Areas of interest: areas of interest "Park and greenspace"
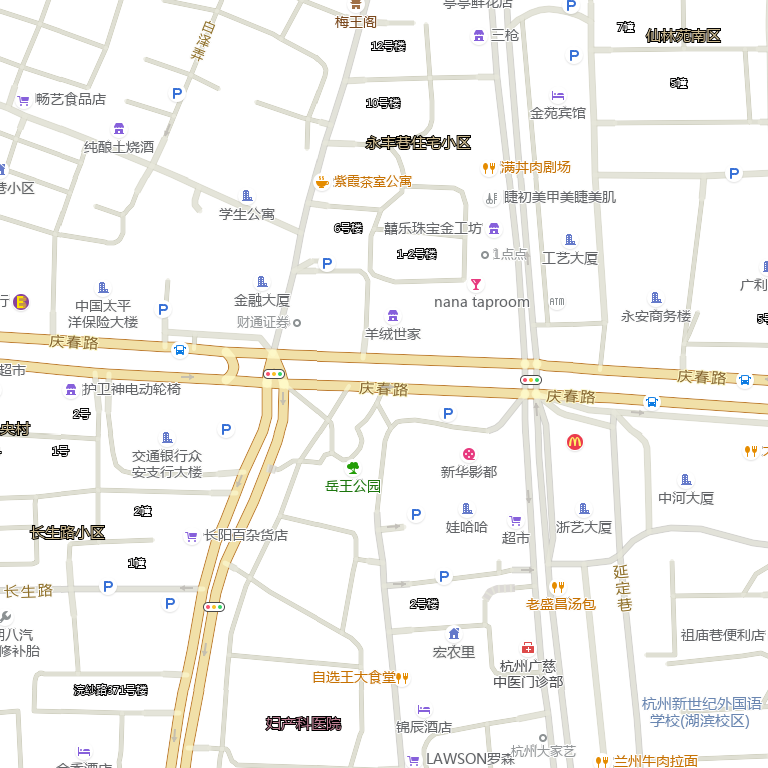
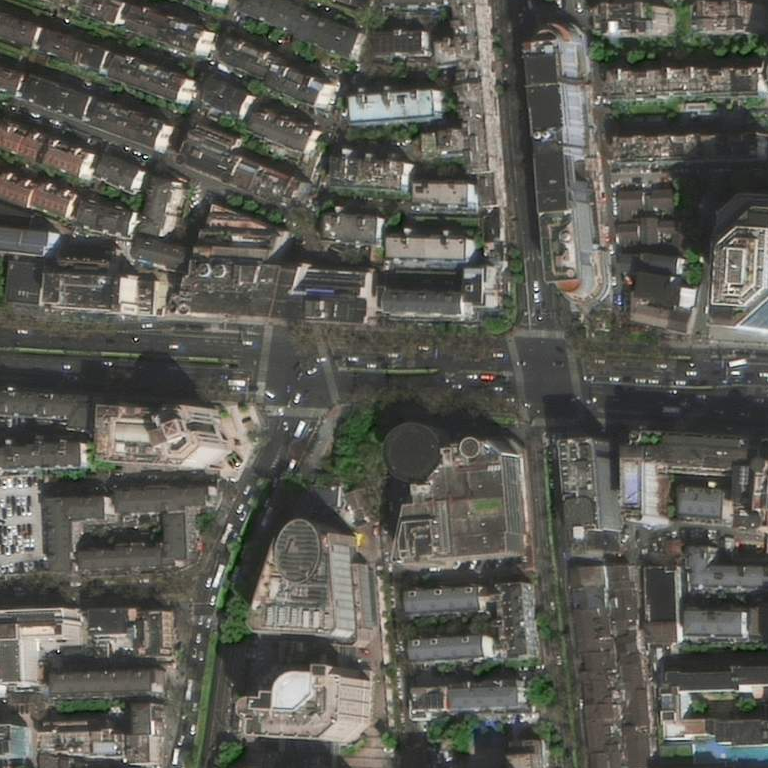